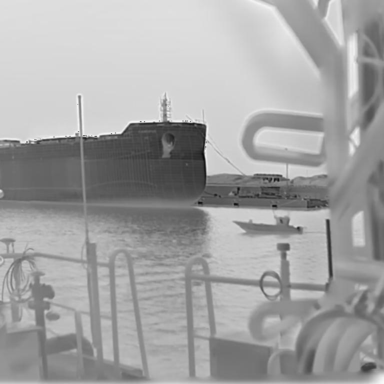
There are two objects shown in the infrared image, including a fishing_boat, and a bulk_carrier.